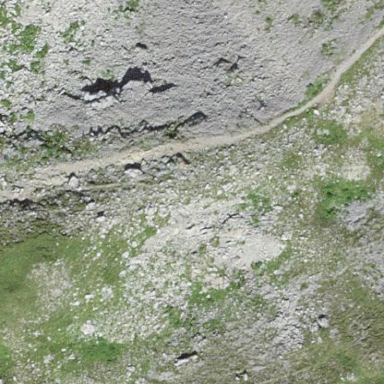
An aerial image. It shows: Natural scree.